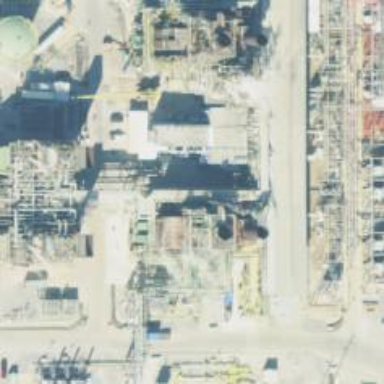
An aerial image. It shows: Gas turbine generator is in use.